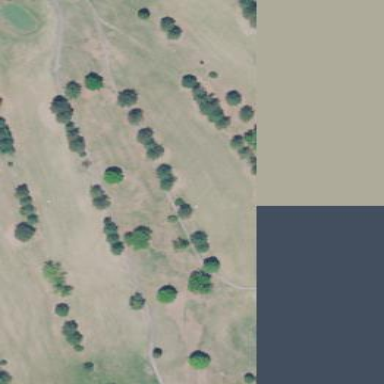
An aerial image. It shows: Golf course surrounded by greenery.